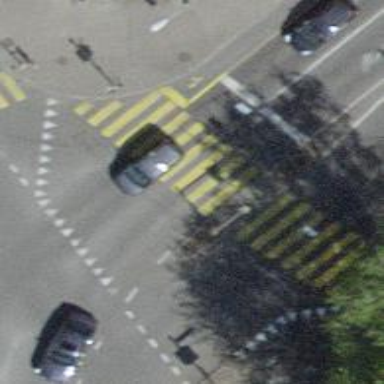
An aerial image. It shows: Crossing with marked traffic signal and island.